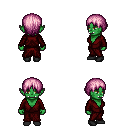
a pixel art fantasy rpg character, female body template, orc, green skin, red robe, metal pants, pink plain hairstyle, black shoes, four views (front, back, left, right), 2x2 character sprite sheet, small pixel art, hard edges, no anti-aliasing